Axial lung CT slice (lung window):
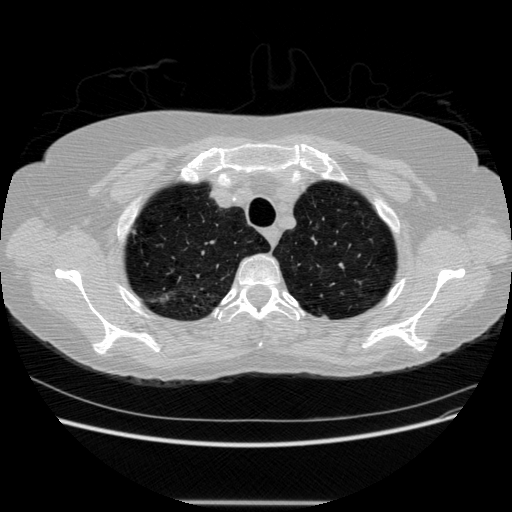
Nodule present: no